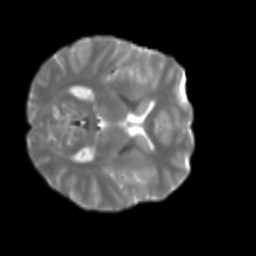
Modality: T2w
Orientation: axial
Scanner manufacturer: siemens
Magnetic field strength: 3 T
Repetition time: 4 s
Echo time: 0.0594 s